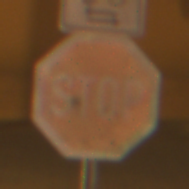
Verkehrszeichen: Stop
Zusatzzeichen oben: RichtungsangabeDurchPfeile9
Umgebung: Outdoor, Urban
Tageszeit: Night
Wetter: Clear
Licht: Artificial
Jahreszeit: NotSpecified
Kontrast: HighContrast